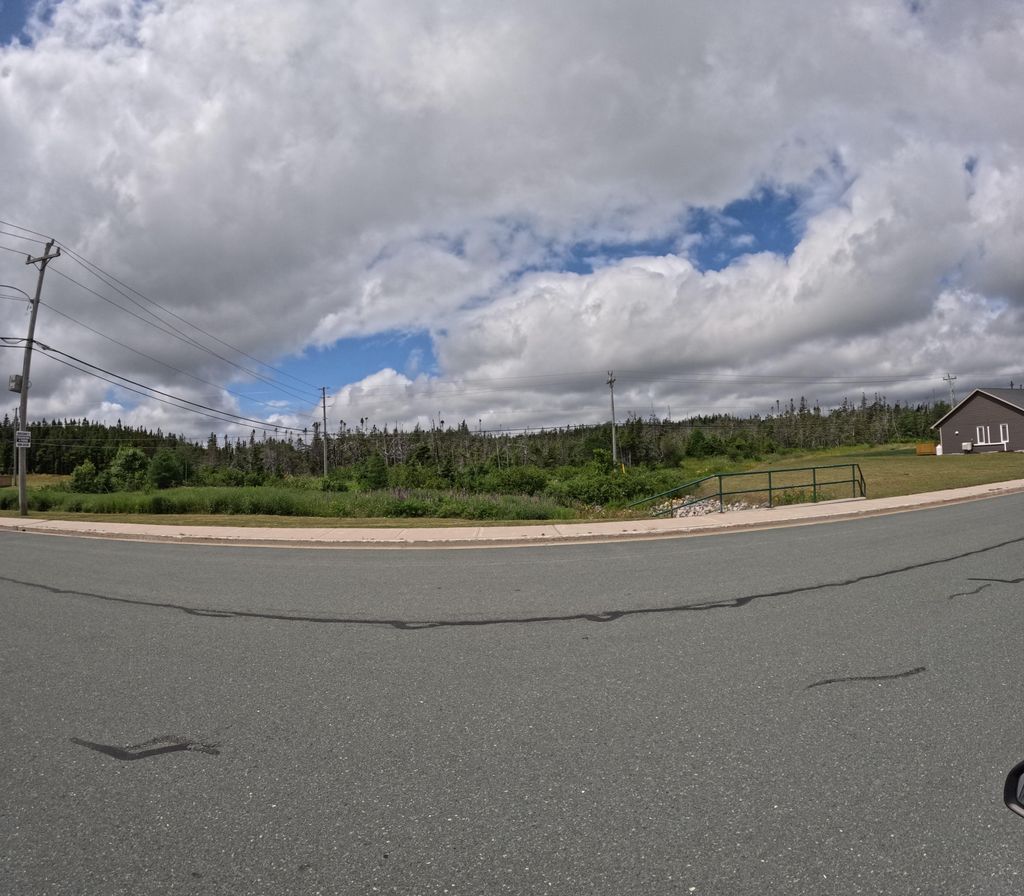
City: st_johns